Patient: sex M, age 76
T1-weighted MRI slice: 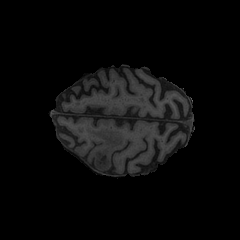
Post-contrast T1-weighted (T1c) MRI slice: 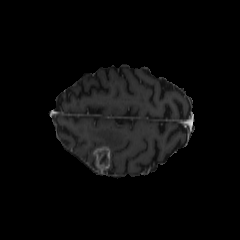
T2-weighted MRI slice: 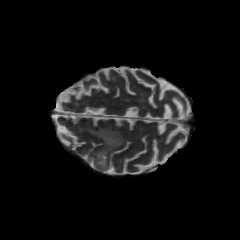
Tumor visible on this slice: yes
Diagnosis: Glioblastoma, IDH-wildtype
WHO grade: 4